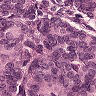
Metastatic tissue present: yes